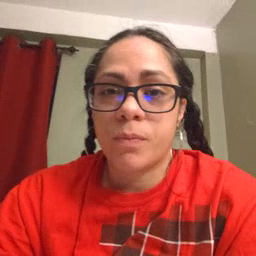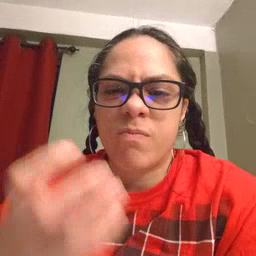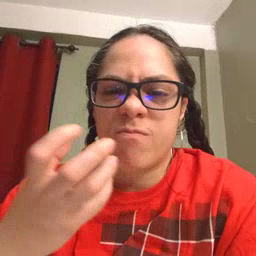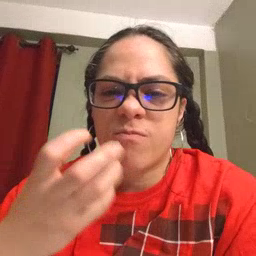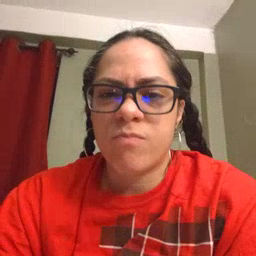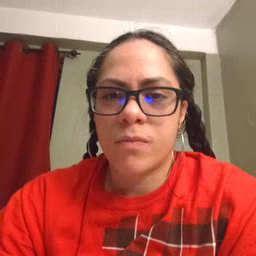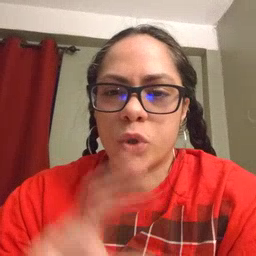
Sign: yucky